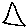
Label: triangle